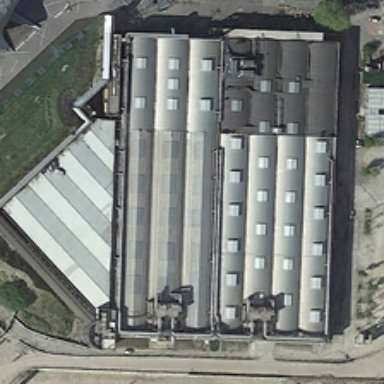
The center is surrounded by dark green trees .